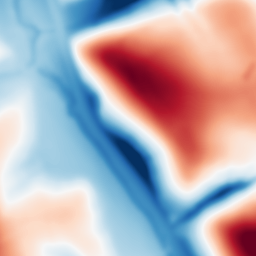
Category: multiscale
Decomposition family: dog
Decomposition parameters: sigma_low: 3
sigma_high: 50
Upsampling method: quintic
Upsampling parameters: scale: 2
Upsampling scale: 2